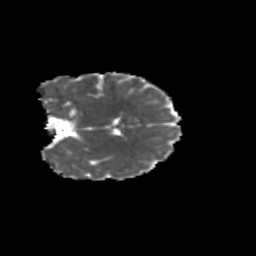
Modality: MD
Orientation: coronal
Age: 8
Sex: female
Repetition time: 9.512 s
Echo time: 0.089 s